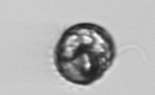
Label: Proterythropsis